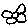
Label: flower